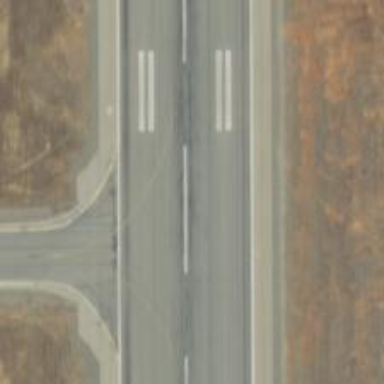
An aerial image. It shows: View of taxiway at the airport.